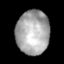
Tissue: lung
Cell type: Fibroblasts
Senescence score: 0.5824
Nuclear area (px): 1429
Mean DAPI intensity: 169.211